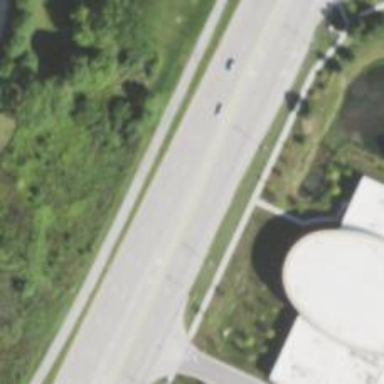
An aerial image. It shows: Secondary road with separate asphalt sidewalks.